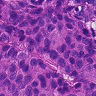
Metastatic tissue present: yes